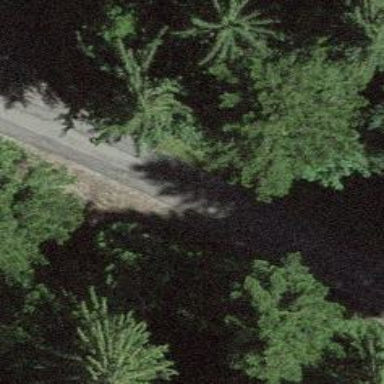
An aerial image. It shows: Unclassified road.